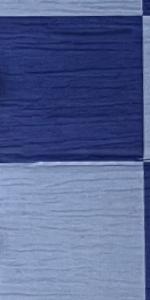
Label: Empty